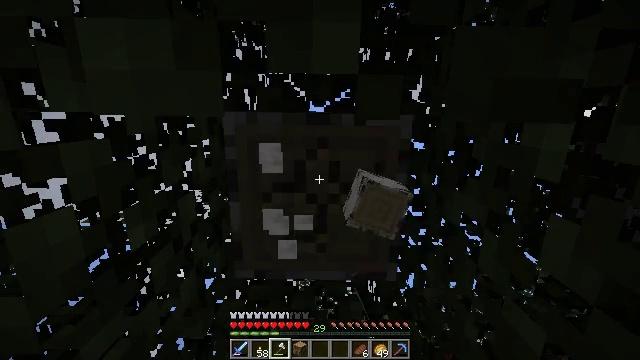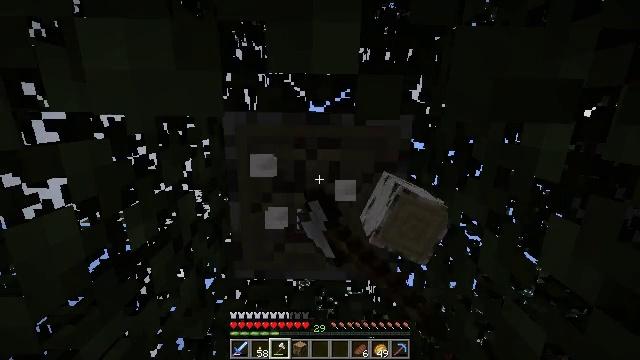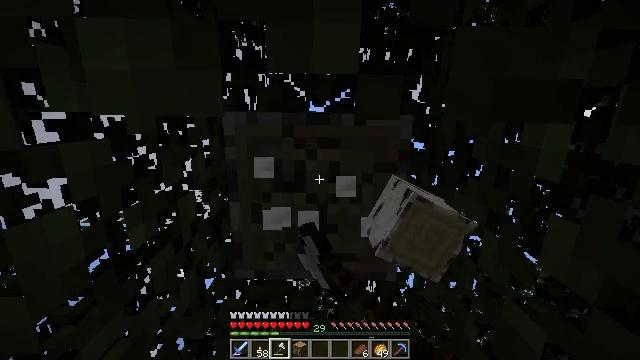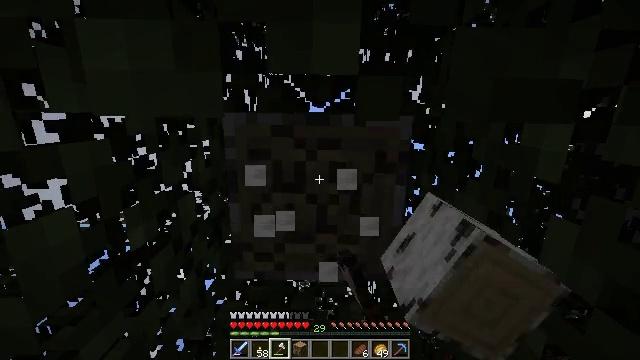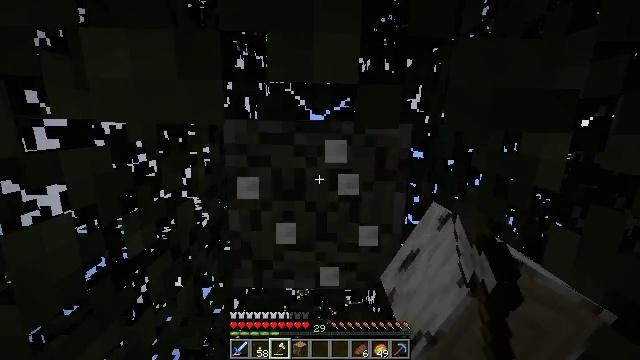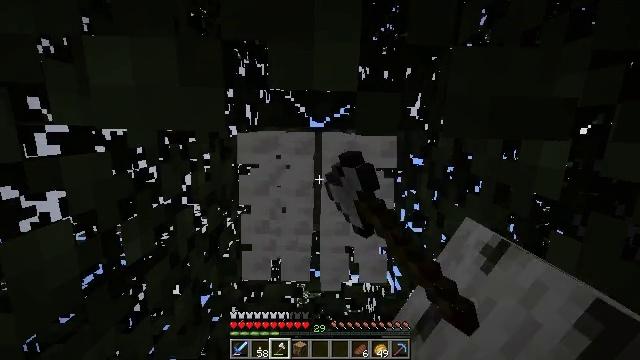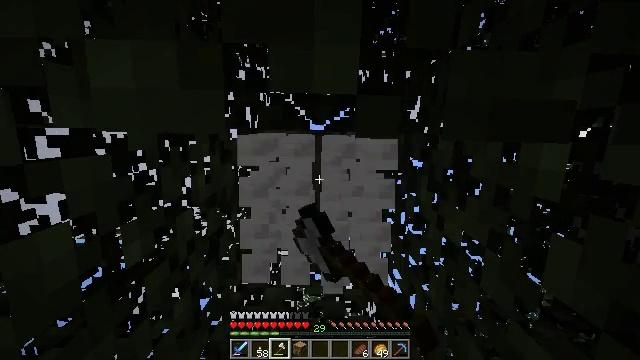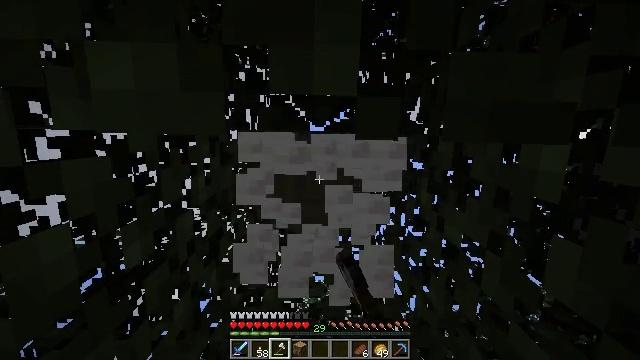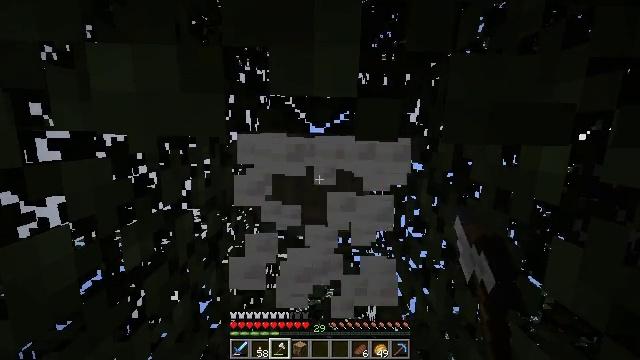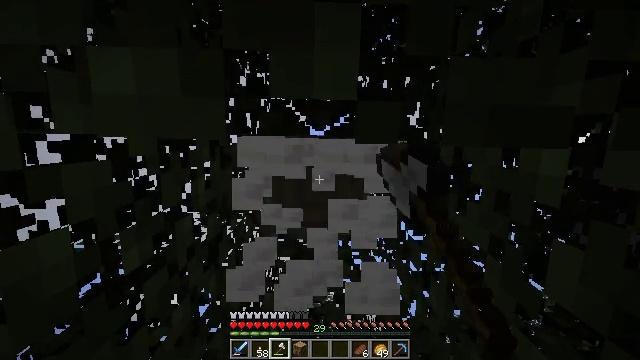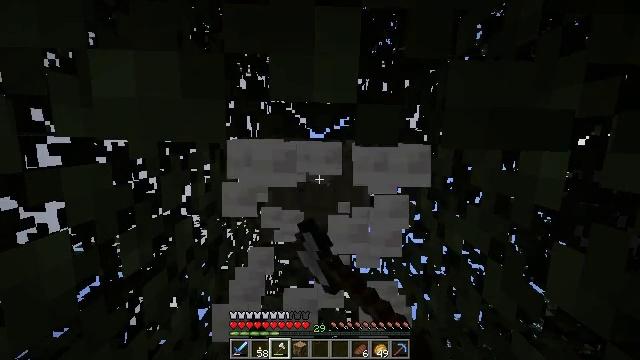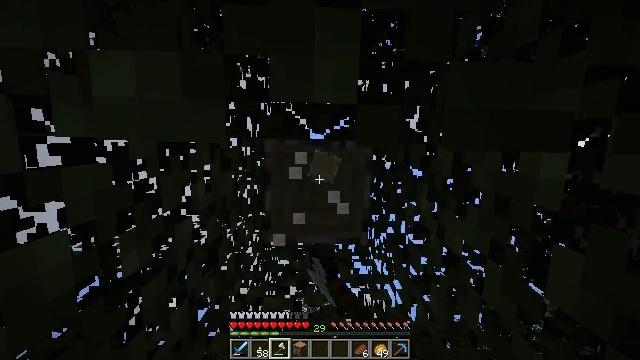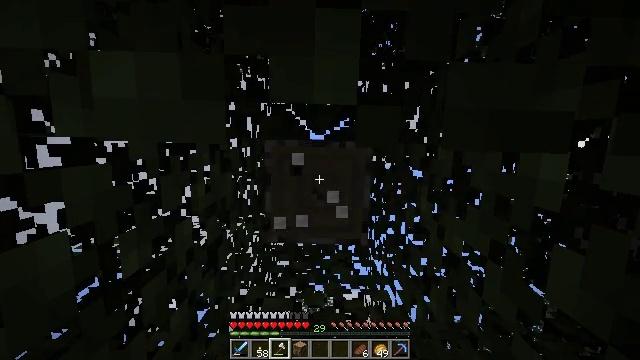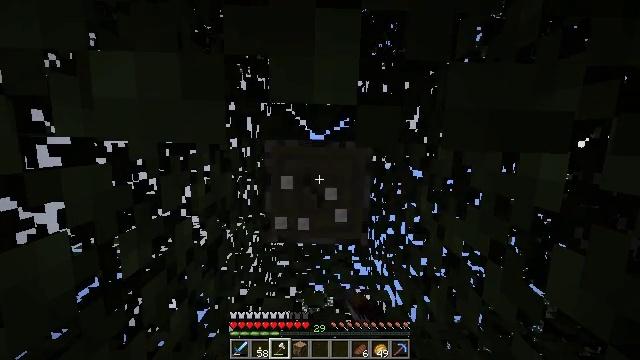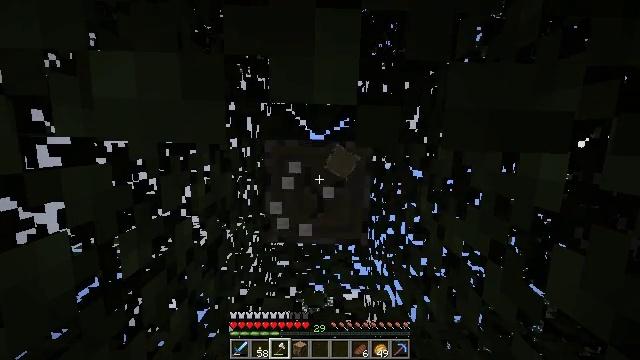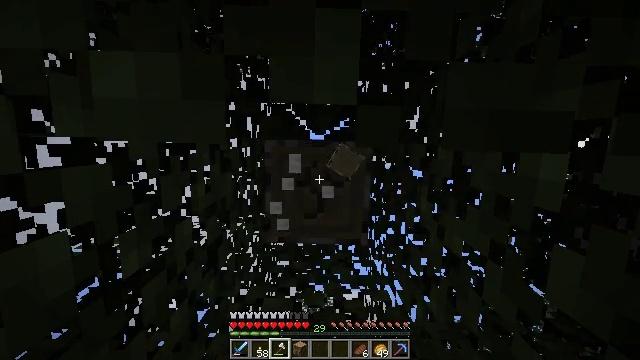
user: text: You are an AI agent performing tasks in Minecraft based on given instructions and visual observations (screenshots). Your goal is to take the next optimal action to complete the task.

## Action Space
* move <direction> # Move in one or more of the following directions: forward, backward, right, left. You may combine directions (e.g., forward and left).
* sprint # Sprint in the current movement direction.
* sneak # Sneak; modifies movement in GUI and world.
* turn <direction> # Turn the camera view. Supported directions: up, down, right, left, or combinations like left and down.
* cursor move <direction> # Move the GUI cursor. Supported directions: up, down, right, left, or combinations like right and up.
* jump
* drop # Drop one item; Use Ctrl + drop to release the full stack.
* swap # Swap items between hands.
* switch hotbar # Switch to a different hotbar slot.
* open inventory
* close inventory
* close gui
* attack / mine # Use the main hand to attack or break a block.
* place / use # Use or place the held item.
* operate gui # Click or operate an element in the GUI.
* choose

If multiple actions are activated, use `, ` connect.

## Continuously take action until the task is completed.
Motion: motion action
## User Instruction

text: Gather birch log for crafting.
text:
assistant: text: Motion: attack / mine
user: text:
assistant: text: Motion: attack / mine
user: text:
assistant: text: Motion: attack / mine
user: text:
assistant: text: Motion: turn up, attack / mine
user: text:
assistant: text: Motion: turn up, attack / mine
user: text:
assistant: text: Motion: attack / mine
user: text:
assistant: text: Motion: attack / mine
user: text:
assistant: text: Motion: attack / mine
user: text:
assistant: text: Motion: attack / mine
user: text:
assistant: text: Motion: attack / mine
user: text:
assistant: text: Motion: attack / mine
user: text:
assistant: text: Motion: attack / mine
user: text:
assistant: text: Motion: attack / mine
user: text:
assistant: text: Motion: attack / mine
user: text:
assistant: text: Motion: attack / mine
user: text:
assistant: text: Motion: attack / mine
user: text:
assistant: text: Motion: attack / mine
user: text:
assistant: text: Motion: attack / mine
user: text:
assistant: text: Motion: attack / mine
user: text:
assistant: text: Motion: attack / mine
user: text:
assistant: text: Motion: attack / mine
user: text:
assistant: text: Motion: attack / mine
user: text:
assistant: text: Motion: attack / mine
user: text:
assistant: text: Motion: attack / mine
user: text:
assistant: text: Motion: attack / mine
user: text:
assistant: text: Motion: attack / mine
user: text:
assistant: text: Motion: attack / mine
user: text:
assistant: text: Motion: attack / mine
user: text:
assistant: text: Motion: attack / mine
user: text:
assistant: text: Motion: attack / mine